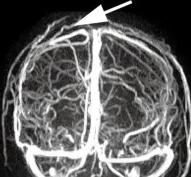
MRV suggests that it is closely related to the branches of the sagittal sinus.
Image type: radiology (mri)